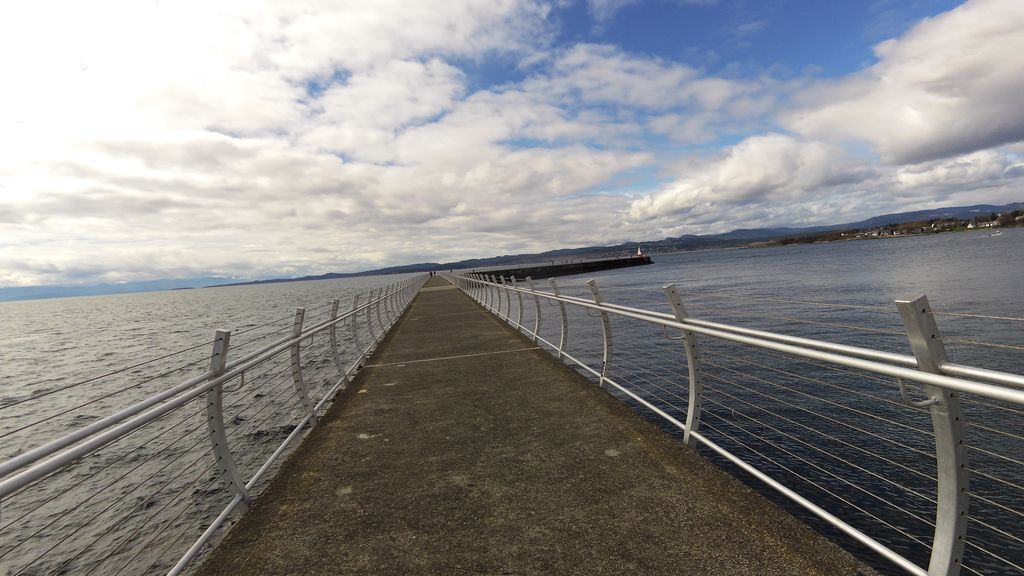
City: victoria